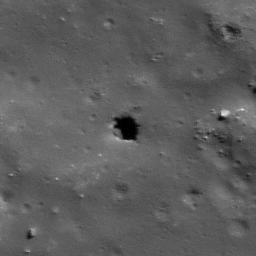
Pit: Wood T 1b
Host crater: Wood T
Host type: impact_melt
Lunar coordinates: latitude 43.886, longitude 235.761